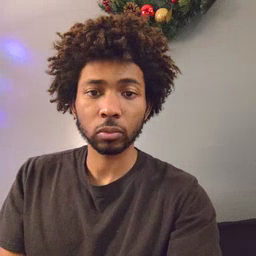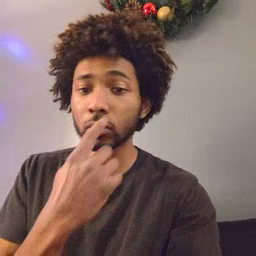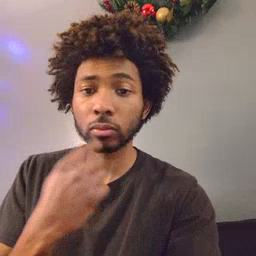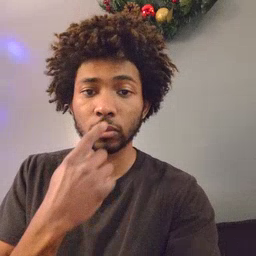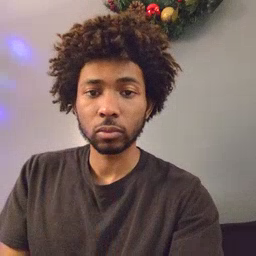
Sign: lips